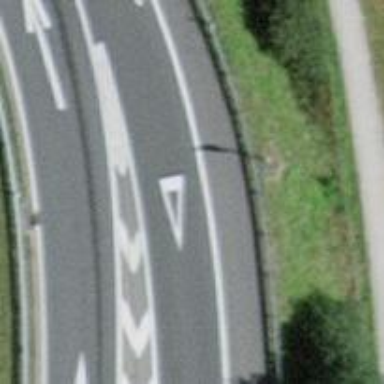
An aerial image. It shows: Road with "give way" sign.